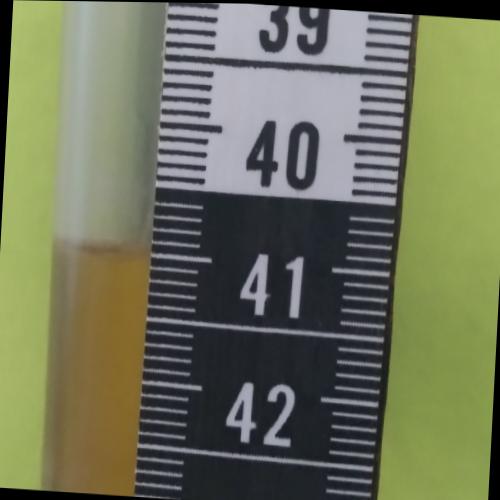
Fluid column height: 41.0 cm